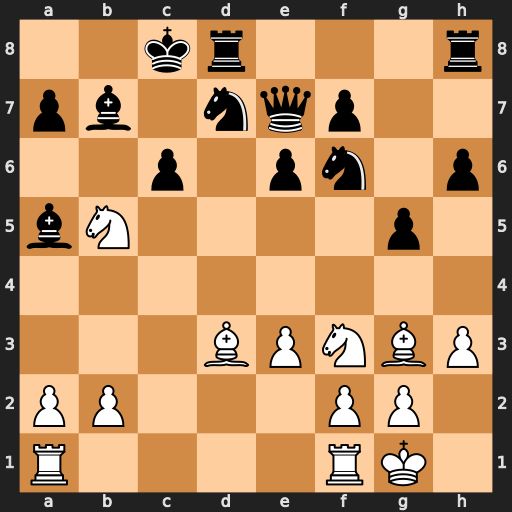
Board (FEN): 2kr3r/pb1nqp2/2p1pn1p/bN4p1/8/3BPNBP/PP3PP1/R4RK1
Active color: w
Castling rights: -
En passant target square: -
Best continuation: Nxa7#